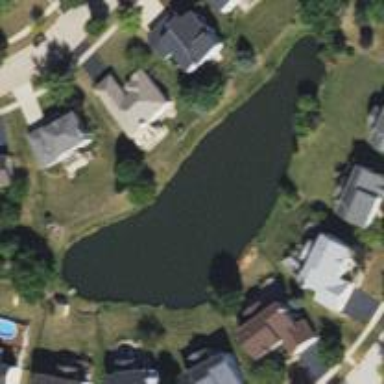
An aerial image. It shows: Pond with natural water.